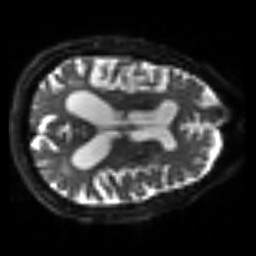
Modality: sbref
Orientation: axial
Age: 69
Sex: male
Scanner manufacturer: siemens
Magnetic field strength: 3 T
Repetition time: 3.2 s
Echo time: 0.081 s